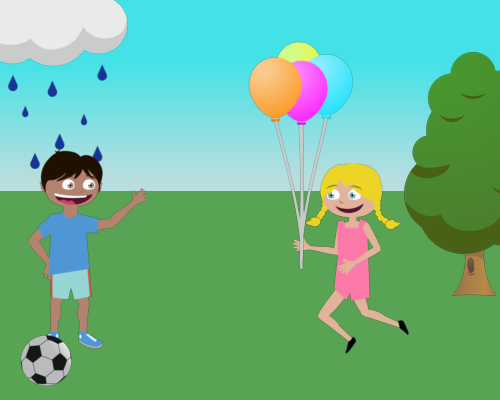
on right side oak tree and on right side happy running to left girl she's large and holding large balloons in her front hand and on left side large rain cloud and under rain cloud a large boy happy waving facing right large and by his left side foot covering part of foot a soccer ball